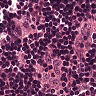
Metastatic tissue present: no